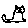
Label: cat